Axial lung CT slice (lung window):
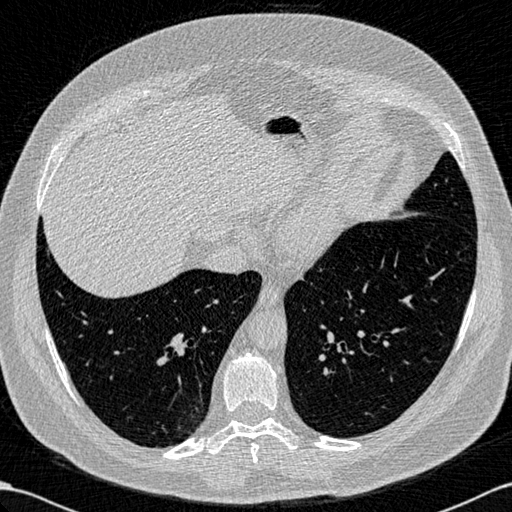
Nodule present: no